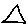
Label: triangle